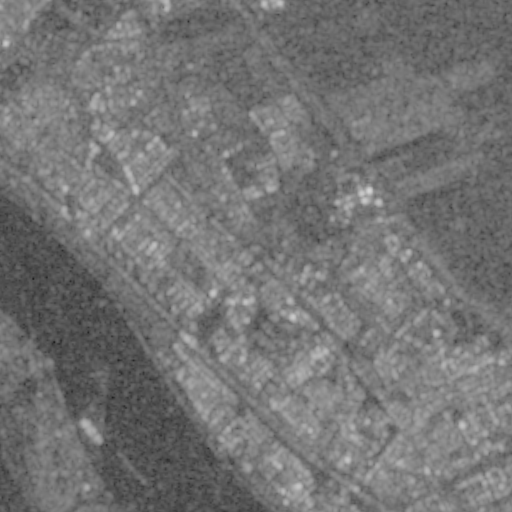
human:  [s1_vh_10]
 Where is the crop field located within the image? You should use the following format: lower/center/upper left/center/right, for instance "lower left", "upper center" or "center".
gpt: The crop field is located in the upper right of the image.
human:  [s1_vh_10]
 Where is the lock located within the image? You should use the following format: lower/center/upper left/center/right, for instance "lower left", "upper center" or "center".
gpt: The lock is located in the lower right of the image.
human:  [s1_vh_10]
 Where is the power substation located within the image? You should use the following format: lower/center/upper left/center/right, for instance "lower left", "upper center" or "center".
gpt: The power substation is located in the center of the image.
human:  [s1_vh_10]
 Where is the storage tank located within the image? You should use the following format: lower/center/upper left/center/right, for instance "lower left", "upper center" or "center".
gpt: The storage tank is located in the upper left of the image.
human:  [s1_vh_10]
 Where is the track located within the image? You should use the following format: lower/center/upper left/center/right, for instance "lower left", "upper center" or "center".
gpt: The track is located in the upper left of the image.
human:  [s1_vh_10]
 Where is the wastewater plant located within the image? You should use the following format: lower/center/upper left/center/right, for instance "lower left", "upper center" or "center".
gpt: The wastewater plant is located in the lower left of the image.
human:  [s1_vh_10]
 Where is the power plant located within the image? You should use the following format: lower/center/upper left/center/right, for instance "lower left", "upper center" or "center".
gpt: There is no power plant in the image.

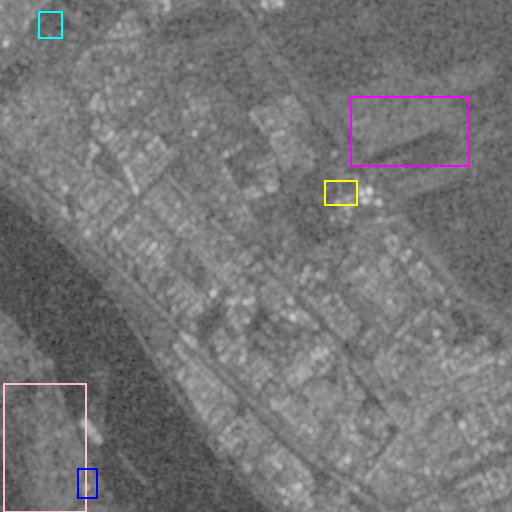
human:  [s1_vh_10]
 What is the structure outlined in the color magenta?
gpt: The structure outlined in magenta is a crop field.
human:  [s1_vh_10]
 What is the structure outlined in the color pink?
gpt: The structure outlined in pink is a park.
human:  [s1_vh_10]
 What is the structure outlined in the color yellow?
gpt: The structure outlined in yellow is a parking lot.
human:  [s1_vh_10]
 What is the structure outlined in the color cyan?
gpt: The structure outlined in cyan is a track.
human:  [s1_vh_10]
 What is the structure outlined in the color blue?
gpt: The structure outlined in blue is a wastewater plant.
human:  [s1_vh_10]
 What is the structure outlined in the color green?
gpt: There is no green outline.